Question: We are using MT29F8G08ABABA in our DM365 based custom board.
We are using NAND boot.
RootFS is in UBIFS format,
Below is basic achitecture of the NAND.

I am using following commands to create ubifs,
'''
$(UBIFS_PATH)/mkfs.ubifs -r $(TARGET_FS) -m 4096 -e 520192 -c 75 -o ubifs.img
$(UBIFS_PATH)/ubinize -o $(SYSTEM_CFG)_$(HARDWARE_CFG)_ubifs -m 4096 -p 512KiB $(HARDWARE_CFG)_ubinize.cfg
'''
dm368_ubinize.cfg content is as follows,
'''
[ubifs]
mode=ubi
image=ubifs.img
vol_id=0
vol_size=37888KiB
vol_type=dynamic
vol_name=rootfs
vol_flags=autoresize
'''
Then i put this ubifs to NAND using following commands,
'''
loady 0x82000000 ---> ubifs is loaded to RAM
nand scrub 0x1800000 0x2800000
nand erase 0x1800000 0x2800000
nand write 0x82000000 0x1800000 0x2800000
'''
and when i boot the kernel there is error while detecting UBIFS from kernel,
Below is kernel log for the same,
'''
[ 0.000000] Linux version 2.6[ 0.000000] Linux version 2.6.37_IPNC_DM368_5.1.0 (still-image@stillimage-VirtualBox) (gcc version 4.3.3 (GCC) ) #1 PREEMPT Sat Jan 4 11:09:29 IST 2014
[ 0.000000] CPU: ARM926EJ-S [41069265] revision 5 (ARMv5TEJ), cr=<PHONE>
[ 0.000000] CPU: VIVT data cache, VIVT instruction cache
[ 0.000000] Machine: DaVinci DM36x IPNC
[ 0.000000] Memory policy: ECC disabled, Data cache writeback
[ 0.000000] DaVinci dm36x_rev1.2 variant 0x8
[ 0.000000] Built 1 zonelists in Zone order, mobility grouping on. Total pages: 12192
[ 0.000000] Kernel command line: mem=48M console=ttyS0,115200n8 noinitrd ip=off rw ubi.mtd=3,4096 rootfstype=ubifs root=ubi0:rootfs cmemk.phys_start=0x83000000 cmemk.phys_end=0x88000000 cmemk.phys_start_1=0x00001000 cmemk.phys_end_1=0x00008000 cmemk.pools_1=1x28672 cmemk.allowOverlap=1 cmemk.useHeapIfPoolUnavailable=1 nohz=off highres=off clocksource=acpi_pm lpj=<PHONE>
[ 0.000000] PID hash table entries: 256 (order: -2, 1024 bytes)
[ 0.000000] Dentry cache hash table entries: 8192 (order: 3, 32768 bytes)
[ 0.000000] Inode-cache hash table entries: 4096 (order: 2, 16384 bytes)
[ 0.000000] Memory: 48MB = 48MB total
[ 0.000000] Memory: 44772k/44772k available, 4380k reserved, 0K highmem
[ 0.000000] Virtual kernel memory layout:
[ 0.000000] vector : 0xffff0000 - 0xffff1000 ( 4 kB)
[ 0.000000] fixmap : 0xfff00000 - 0xfffe0000 ( 896 kB)
[ 0.000000] DMA : 0xff000000 - 0xffe00000 ( 14 MB)
[ 0.000000] vmalloc : 0xc3800000 - 0xfea00000 ( 946 MB)
[ 0.000000] lowmem : 0xc0000000 - 0xc3000000 ( 48 MB)
[ 0.000000] modules : 0xbf000000 - 0xc0000000 ( 16 MB)
[ 0.000000] .init : 0xc0008000 - 0xc002c000 ( 144 kB)
[ 0.000000] .text : 0xc002c000 - 0xc0390000 (3472 kB)
[ 0.000000] .data : 0xc0390000 - 0xc03b6600 ( 154 kB)
[ 0.000000] SLUB: Genslabs=13, HWalign=32, Order=0-3, MinObjects=0, CPUs=1, Nodes=1
[ 0.000000] Preemptable hierarchical RCU implementation.
[ 0.000000] RCU-based detection of stalled CPUs is disabled.
[ 0.000000] Verbose stalled-CPUs detection is disabled.
[ 0.000000] NR_IRQS:245
[ 0.000000] Console: colour dummy device 80x30
[ 0.000407] Calibrating delay loop (skipped) preset value.. 215.44 BogoMIPS (lpj=<PHONE>)
[ 0.000494] pid_max: default: 32768 minimum: 301
[ 0.000794] Security Framework initialized
[ 0.001001] Mount-cache hash table entries: 512
[ 0.002188] CPU: Testing write buffer coherency: ok
[ 0.004944] devtmpfs: initialized
[ 0.010877] DaVinci: 8 gpio irqs
[ 0.011931] NET: Registered protocol family 16
[ 0.066045] dm365_rmd_cs_rdk_150_wl_init
[ 0.066124] No entry for the specified index
[ 0.069960] No entry for the specified index
[ 0.192448] bio: create slab <bio-0> at 0
[ 0.199765] SCSI subsystem initialized
[ 0.206445] usbcore: registered new interface driver usbfs
[ 0.208607] usbcore: registered new interface driver hub
[ 0.210484] usbcore: registered new device driver usb
[ 0.215823] vpss vpss: dm365_vpss vpss probed
[ 0.215919] vpss vpss: dm365_vpss vpss probe success
[ 0.222681] Advanced Linux Sound Architecture Driver Version 1.0.23.
[ 0.228358] Switching to clocksource timer0_1
[ 0.356682] NET: Registered protocol family 2
[ 0.357150] IP route cache hash table entries: 1024 (order: 0, 4096 bytes)
[ 0.358399] TCP established hash table entries: 2048 (order: 2, 16384 bytes)
[ 0.358604] TCP bind hash table entries: 2048 (order: 1, 8192 bytes)
[ 0.358736] TCP: Hash tables configured (established 2048 bind 2048)
[ 0.358784] TCP reno registered
[ 0.358845] UDP hash table entries: 256 (order: 0, 4096 bytes)
[ 0.358939] UDP-Lite hash table entries: 256 (order: 0, 4096 bytes)
[ 0.359791] NET: Registered protocol family 1
[ 0.466150] squashfs: version 4.0 (2009/01/31) Phillip Lougher
[ 0.469156] JFFS2 version 2.2. (NAND) ©️ 2001-2006 Red Hat, Inc.
[ 0.474898] msgmni has been set to 87
[ 0.481735] io scheduler noop registered (default)
[ 0.484414] CSL: Module install successful, device major num = 254
[ 0.484478] CSL: Module version 0.10.00, built on Dec 13 2013 22:33:02
[ 0.484552] I2C: Module install successful, device major num = 253
[ 0.484609] DMA: Module install successful, device major num = 252
[ 0.484654] DRV: Module install successful
[ 0.484692] DRV: Module built on Dec 13 2013 22:33:04
[ 0.484733] DRV: EDMACC.QUEPRI = <PHONE>
[ 0.484769] DRV: SYSTEM.MSTPRI0 = <PHONE>
[ 0.484804] DRV: SYSTEM.MSTPRI1 = <PHONE>
[ 0.484839] DRV: ISP.BCR = <PHONE>
[ 0.484874] DRV: SYSTEM.MISC = <PHONE>
[ 0.484911] EDMAK module: built on Dec 13 2013 at 22:32:35
[ 0.484957] Reference Linux version 2.6.37
[ 0.484996] File /opt/workdir/OV9715_Ver5_0/dvsdk_ipnctools/linuxutils_2_26_02_05/packages/ti/sdo/linuxutils/edma/src/module/edmak.c
[ 0.487539] IRQK module: built on Dec 13 2013 at 22:32:33
[ 0.487612] Reference Linux version 2.6.37
[ 0.487653] File /opt/workdir/OV9715_Ver5_0/dvsdk_ipnctools/linuxutils_2_26_02_05/packages/ti/sdo/linuxutils/irq/src/module/irqk.c
[ 0.490558] irqk initialized
[ 0.490663] CMEMK module: built on Dec 13 2013 at 22:32:30
[ 0.490723] Reference Linux version 2.6.37
[ 0.490762] File /opt/workdir/OV9715_Ver5_0/dvsdk_ipnctools/linuxutils_2_26_02_05/packages/ti/sdo/linuxutils/cmem/src/module/cmemk.c
[ 0.498082] allocated heap buffer 0xc4000000 of size 0x5000000
[ 0.498145] heap fallback enabled - will try heap if pool buffer is not available
[ 0.498205] CMEM Range Overlaps Kernel Physical - allowing overlap
[ 0.498257] CMEM phys_start (0x1000) overlaps kernel (0x80000000 -> 0x83000000)
[ 0.498473] cmemk initialized
[ 0.498551] Serial: 8250/16550 driver, 2 ports, IRQ sharing disabled
[ 0.611337] serial8250.0: ttyS0 at MMIO 0x1c20000 (irq = 40) is a 16550A
[ 1.137052] console [ttyS0] enabled
[ 1.211160] serial8250.0: ttyS1 at MMIO 0x1d06000 (irq = 41) is a 16550A
[ 1.254825] brd: module loaded
[ 1.272762] NAND device: Manufacturer ID: 0x2c, Chip ID: 0x38 (Micron )
[ 1.281908] Bad block table not found for chip 0
[ 1.287959] Bad block table not found for chip 0
[ 1.292787] Scanning device for bad blocks
[ 1.729485] Creating 7 MTD partitions on "davinci_nand.0":
[ 1.735177] 0x000000000000-0x000000c00000 : "bootloader"
[ 1.748031] 0x000000c00000-0x000001400000 : "params"
[ 1.760990] 0x000001400000-0x000001800000 : "kernel"
[ 1.773829] 0x000001800000-0x000004000000 : "filesystem1"
[ 1.787411] 0x000004000000-0x000004800000 : "data1"
[ 1.800510] 0x000004800000-0x000007000000 : "filesystem2"
[ 1.813667] 0x000007000000-0x000040000000 : "data2"
[ 1.828113] davinci_nand davinci_nand.0: controller rev. 2.3
[ 1.839036] UBI: attaching mtd3 to ubi0
[ 1.843400] UBI: physical eraseblock size: 262144 bytes (256 KiB)
[ 1.849714] UBI: logical eraseblock size: 256000 bytes
[ 1.855391] UBI: smallest flash I/O unit: 2048
[ 1.860292] UBI: sub-page size: 512
[ 1.864953] UBI: VID header offset: 4096 (aligned 4096)
[ 1.871094] UBI: data offset: 6144
[ 1.877230] UBI error: validate_ec_hdr: bad data offset 8192, expected 6144
[ 1.884383] UBI error: validate_ec_hdr: bad EC header
[ 1.889484] UBI error: ubi_io_read_ec_hdr: validation failed for PEB 0
[ 1.896907] UBI error: ubi_init: cannot attach mtd3
[ 1.905311] spi_davinci spi_davinci.0: Controller at 0xfec66000
[ 1.970163] davinci_mdio davinci_mdio.0: davinci mdio revision 1.4
[ 1.976404] davinci_mdio davinci_mdio.0: no live phy, scanning all
[ 1.983779] davinci_mdio: probe of davinci_mdio.0 failed with error -5
[ 1.993145] i2c /dev entries driver
[ 2.000461] Linux media interface: v0.10
[ 2.005482] Linux video capture interface: v2.00
[ 2.013867] vpbe-osd vpbe-osd: OSD sub device probe success
[ 2.021111] vpbe-venc vpbe-venc: VENC sub device probe success
[ 2.028379] vpbe-v4l2 vpbe-v4l2: vpbe v4l2 device registered
[ 2.034923] Setting default output to Composite
[ 2.039507] Setting default mode to ntsc
[ 2.043823] vpbe-v4l2 vpbe-v4l2: Trying to register VPBE display device.
[ 2.050741] vpbe-v4l2 vpbe-v4l2: layer=c2989a00,layer->video_dev=c2989ae8
[ 2.059118] vpbe-v4l2 vpbe-v4l2: Trying to register VPBE display device.
[ 2.066191] vpbe-v4l2 vpbe-v4l2: layer=c2989c00,layer->video_dev=c2989ce8
[ 2.076313] watchdog watchdog: heartbeat 60 sec
[ 2.090661] Error: Driver 'davinci-mcbsp' is already registered, aborting...
[ 2.102840] asoc: cq93vc-hifi <-> davinci-vcif mapping ok
[ 2.115028] ALSA device list:
[ 2.118092] #0: DaVinci DM365 EVM
[ 2.123853] nf_conntrack version 0.5.0 (699 buckets, 2796 max)
[ 2.133076] ip_tables: (C) 2000-2006 Netfilter Core Team
[ 2.138907] TCP cubic registered
[ 2.142616] NET: Registered protocol family 17
[ 2.163517] UBIFS error (pid 1): ubifs_mount: cannot open "ubi0:rootfs", error -19
[ 2.171615] VFS: Cannot open root device "ubi0:rootfs" or unknown-block(0,0)
[ 2.178710] Please append a correct "root=" boot option; here are the available partitions:
[ 2.187357] 1f00 12288 mtdblock0 (driver?)
[ 2.192678] 1f01 8192 mtdblock1 (driver?)
[ 2.197807] 1f02 4096 mtdblock2 (driver?)
[ 2.203056] 1f03 40960 mtdblock3 (driver?)
[ 2.208184] 1f04 8192 mtdblock4 (driver?)
[ 2.213414] 1f05 40960 mtdblock5 (driver?)
[ 2.218542] 1f06 933888 mtdblock6 (driver?)
[ 2.223740] Kernel panic - not syncing: VFS: Unable to mount root fs on unknown-block(0,0)
[ 2.232105] Backtrace:
[ 2.234600] Function entered at [<c0030504>] from [<c030ec74>]
[ 2.240524] r7:<PHONE> r6:c2813000 r5:c00263ec r4:c03b6e00
[ 2.246275] Function entered at [<c030ec5c>] from [<c030ecd4>]
[ 2.252188] Function entered at [<c030ec78>] from [<c0008fdc>]
[ 2.258049] r3:<PHONE> r2:c2824000 r1:c2825f78 r0:c0331f90
[ 2.263847] Function entered at [<c0008d78>] from [<c0009134>]
[ 2.269707] Function entered at [<c00090a0>] from [<c00084b4>]
[ 2.275614] r5:c002597c r4:c03b6618
[ 2.279248] Function entered at [<c00083a4>] from [<c0046a58>]
[ 2.285156] r5:c00083a4 r4:<PHONE>
'''
Now my doubt is why kernel is reporting physical eraseblock size as 256KiB? from architecture of NAND it looks to be 512KiB.
Any suggestions/pointer for the errors ?
Thank you in advance
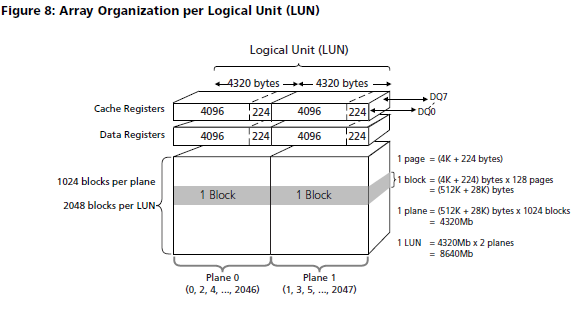
Answer: PEB size (physical erase block) I think needs configuring as part of the ubinize config file, try adding something like this to the file:
'''
[flash]
peb=0x20000
min_io_size=0x800
compress_type=zlib
'''
(I've got a PEB size of 128KiB, so you'll need to change accordingly).
Also you might find <URL> useful - there's a question about bad VID header offset.
Hope this helps.